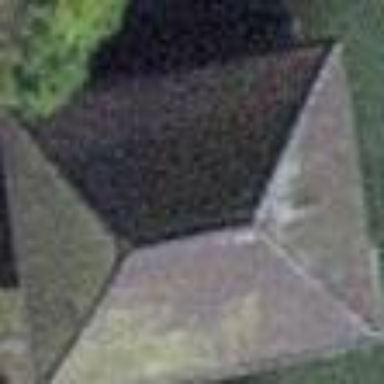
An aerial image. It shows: Shed building.